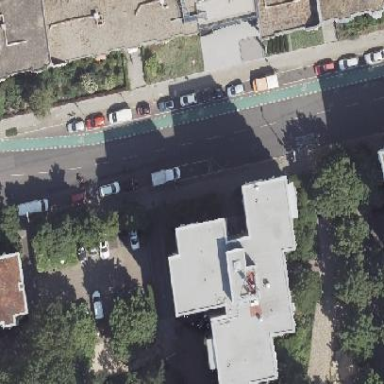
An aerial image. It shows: Gray flat-roofed building with apartments.